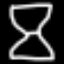
Label: hourglass